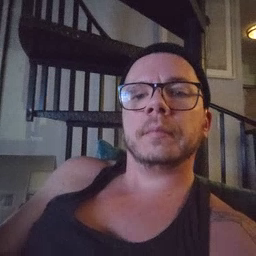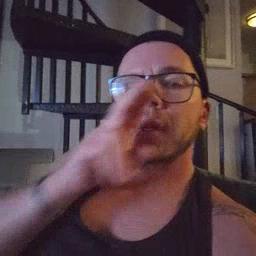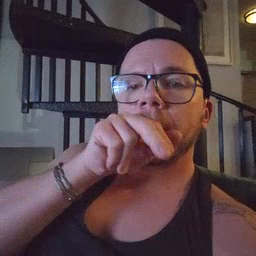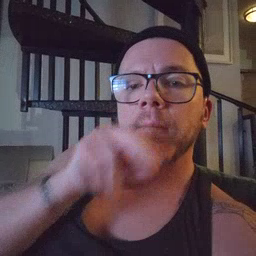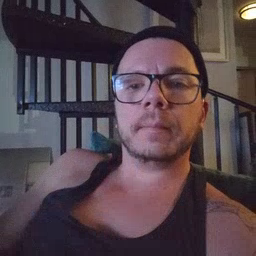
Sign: tongue